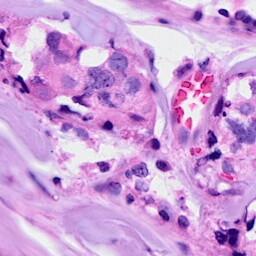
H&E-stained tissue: Breast